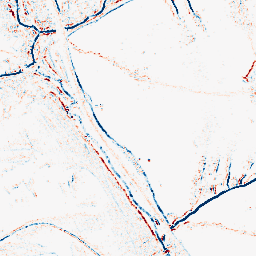
Category: morphological
Decomposition family: morphological_square
Decomposition parameters: operation: average
size: 3
Upsampling method: bilinear
Upsampling parameters: scale: 4
Upsampling scale: 4